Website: crate-barrel
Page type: customer-info-address
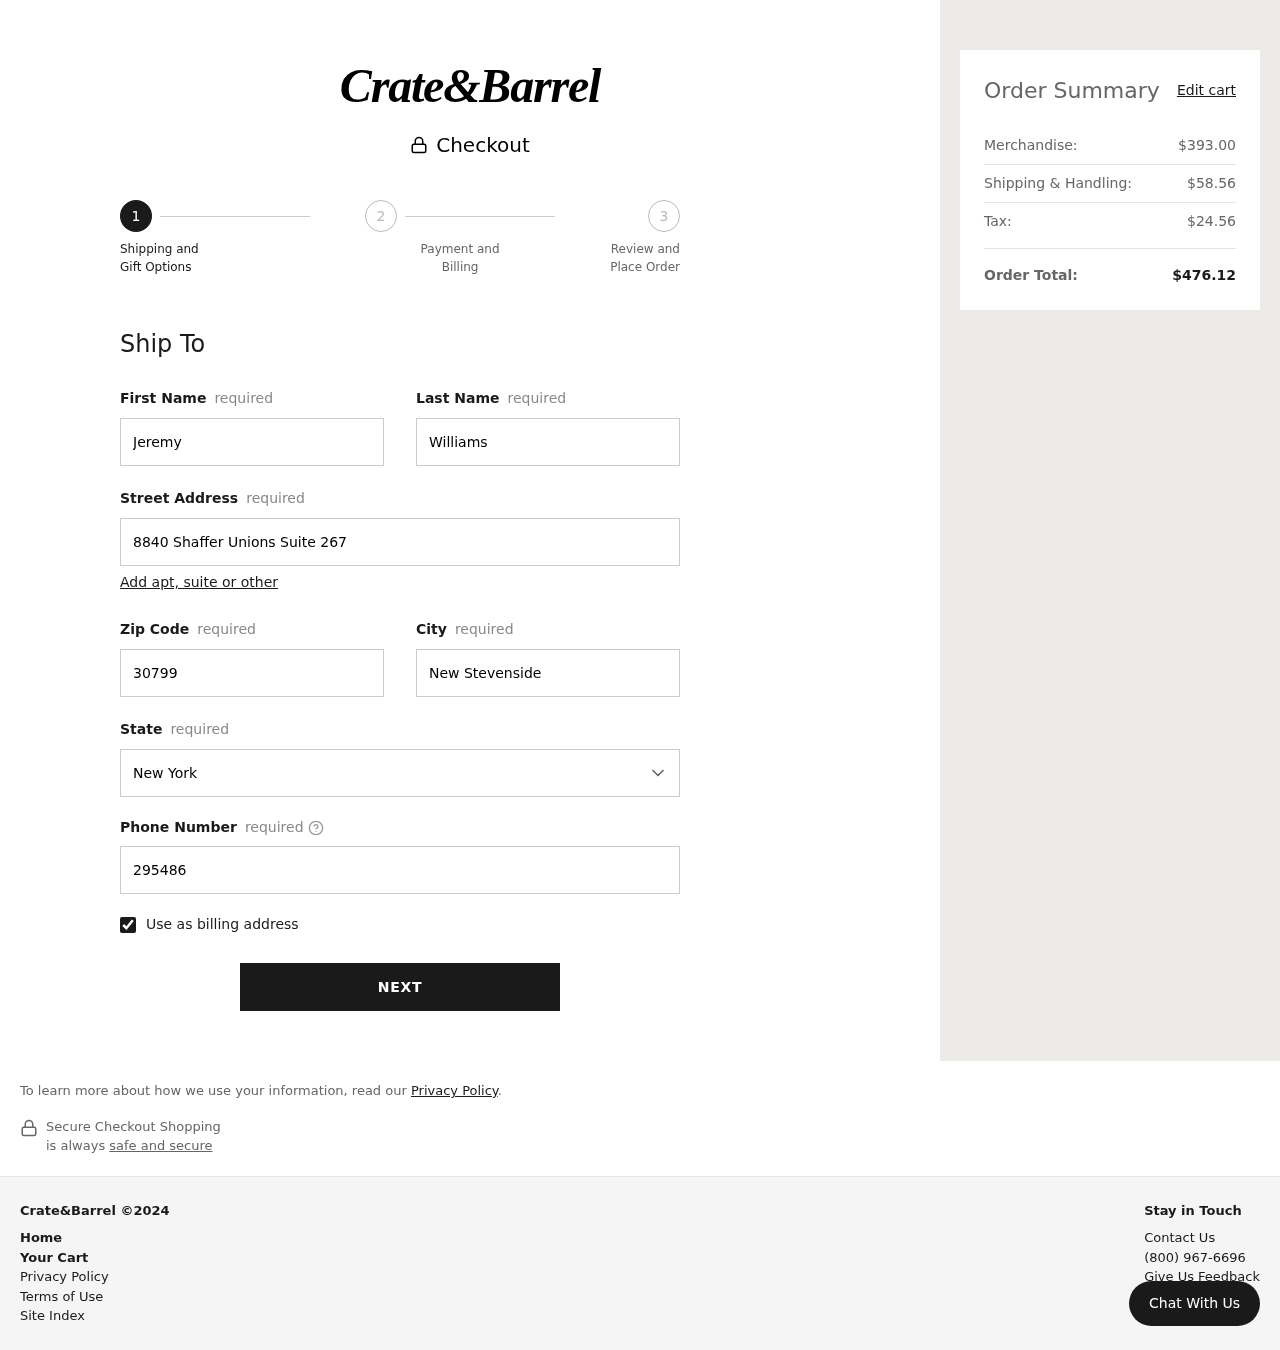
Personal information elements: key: PII_CITY
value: New Stevenside
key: PII_FIRSTNAME
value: Jeremy
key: PII_LASTNAME
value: Williams
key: PII_PHONE
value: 2954869737
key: PII_POSTCODE
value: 30799
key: PII_STATE
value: New York
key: PII_STREET
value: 8840 Shaffer Unions Suite 267
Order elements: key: ORDER_SUBTOTAL
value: $393.00
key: ORDER_SHIPPING_COST
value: $58.56
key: ORDER_TAX
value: $24.56
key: ORDER_TOTAL
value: $476.12